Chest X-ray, PA view. Patient: 51 years old, sex M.
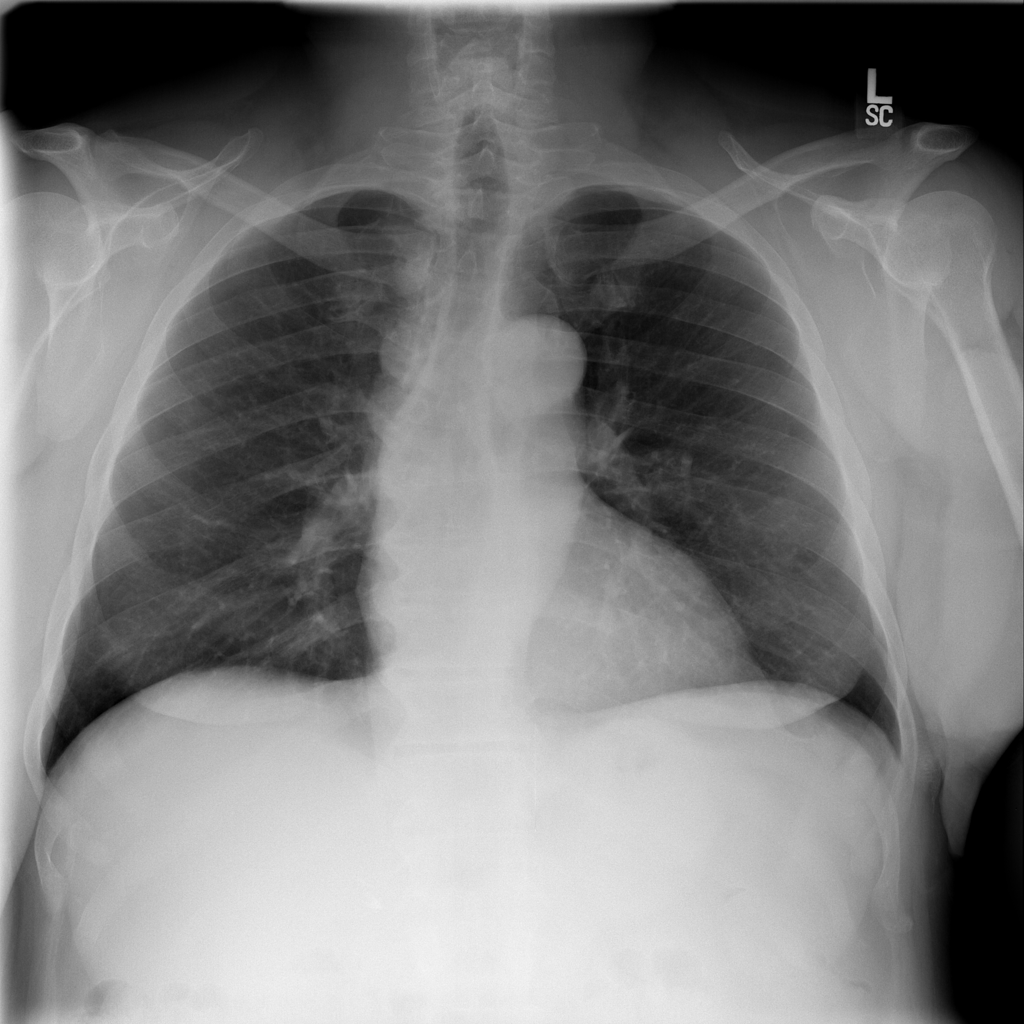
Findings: Emphysema